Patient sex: M
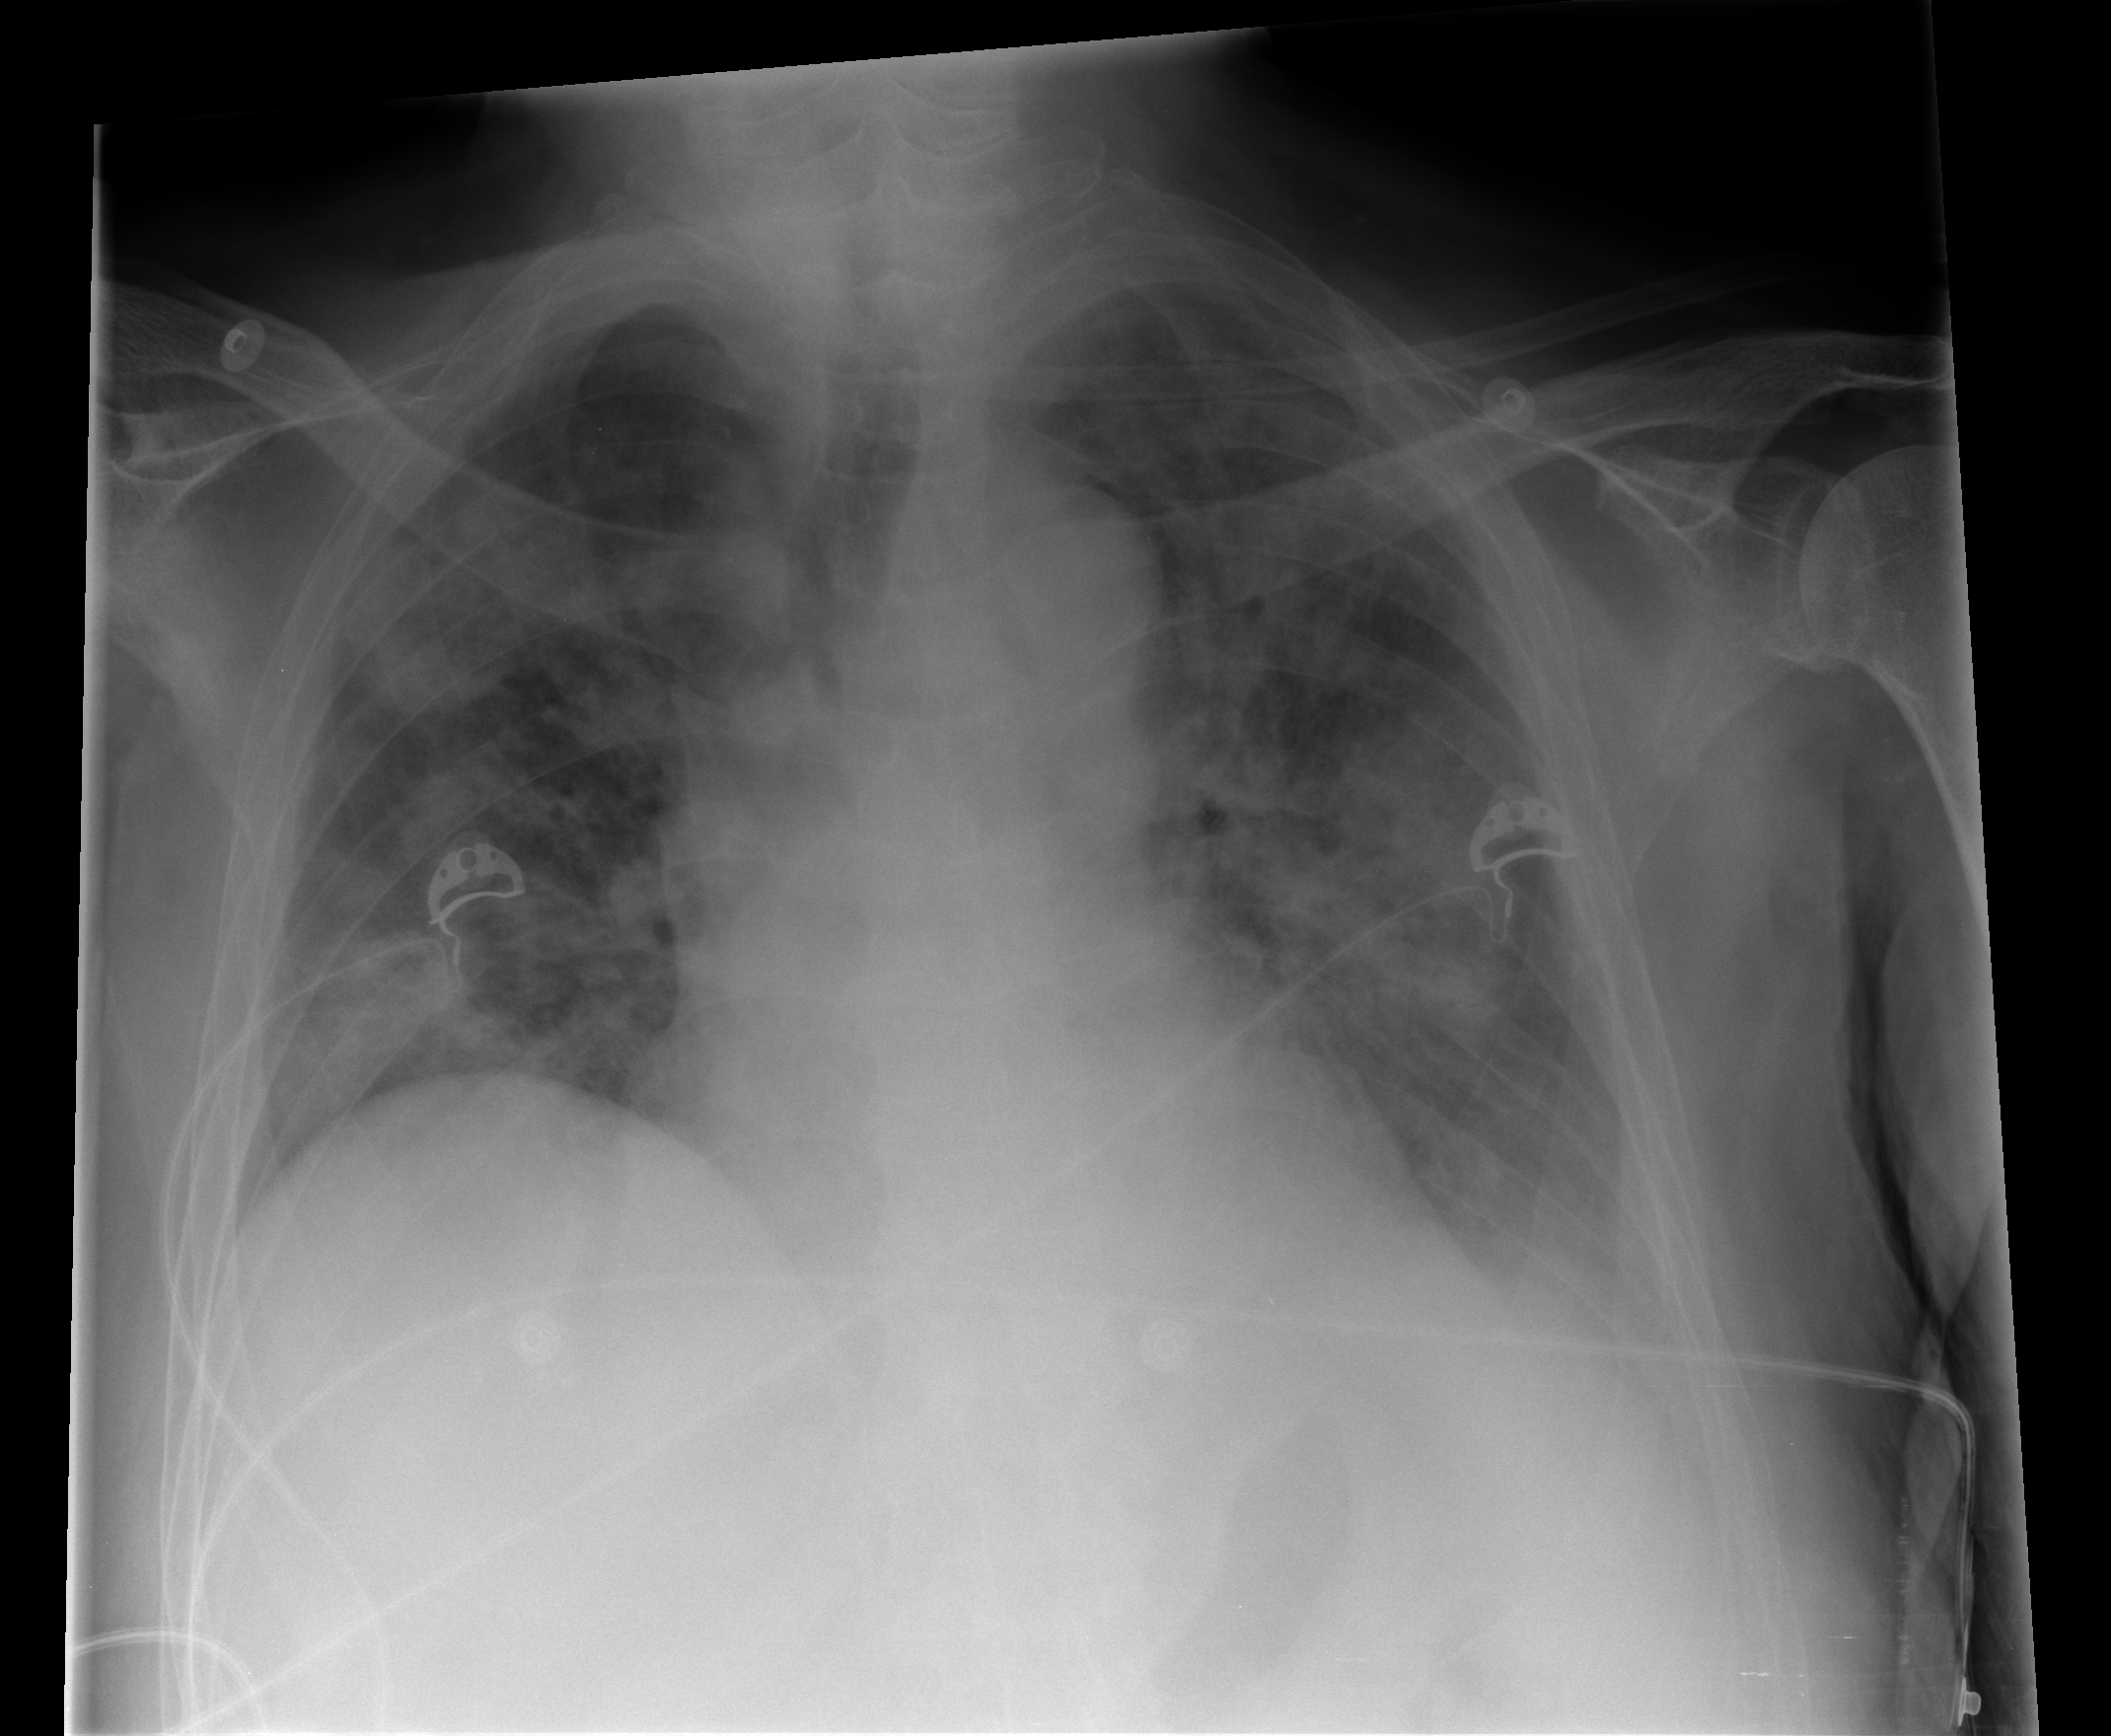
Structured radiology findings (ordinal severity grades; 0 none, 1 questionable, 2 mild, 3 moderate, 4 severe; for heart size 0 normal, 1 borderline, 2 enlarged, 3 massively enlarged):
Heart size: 0
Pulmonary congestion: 1
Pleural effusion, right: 0
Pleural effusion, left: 2
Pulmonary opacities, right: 3
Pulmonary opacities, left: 3
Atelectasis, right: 3
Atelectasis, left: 3